Question: I'm trying to learn how to make child view controller and face the problem: child view controller I made for some unknown reasuns occupies the whole screen instead of view to which I add it.
Here is my super-simple code:
'''
CVCChildViewController *childViewController =
[[self storyboard] instantiateViewControllerWithIdentifier:kVCIdentifier];
[self addChildViewController:childViewController];
[self.childView addSubview:childViewController.view];
[childViewController didMoveToParentViewController:self];
'''
And here is storyboard screen:
White UIView (childView) is subview of self.view. And I wand child view controller does not cross this childView bounds. How could I do this?
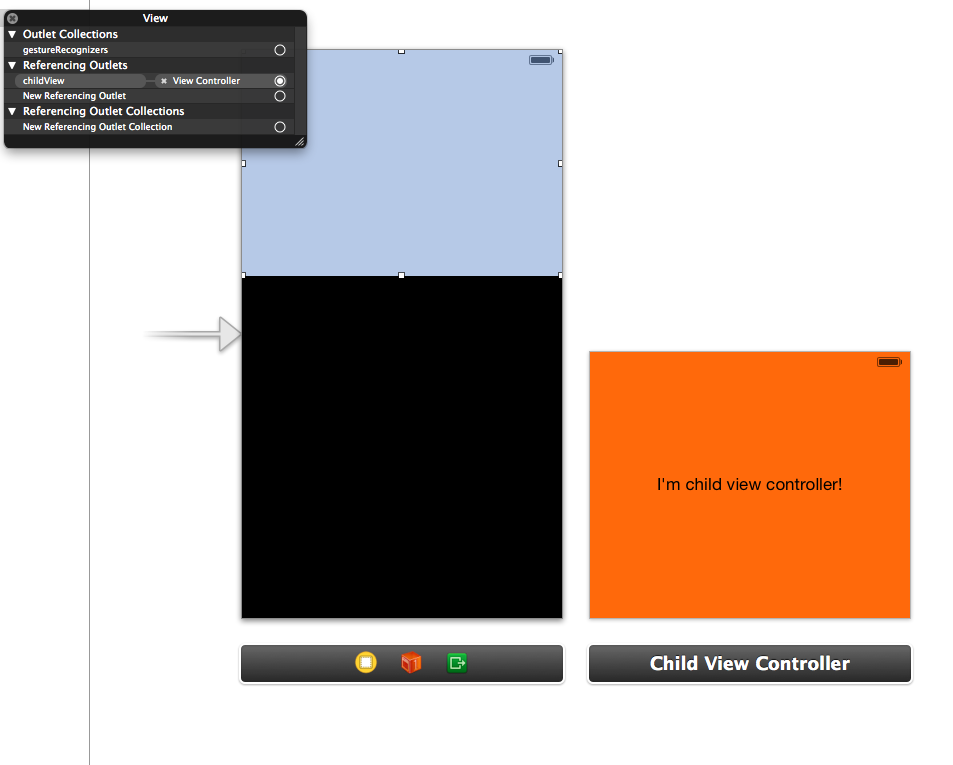
Answer:
Here was my problem. "Resize View From NIB" should be for child view controller. After that it will be with correct frame.
That's because this option make viewController.view.frame equal to applicationFrame by default.